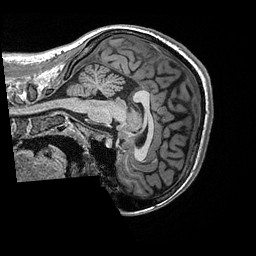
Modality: T1w
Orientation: sagittal
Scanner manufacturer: ge
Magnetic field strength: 3 T
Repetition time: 2.349 s
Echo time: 0.002968 s